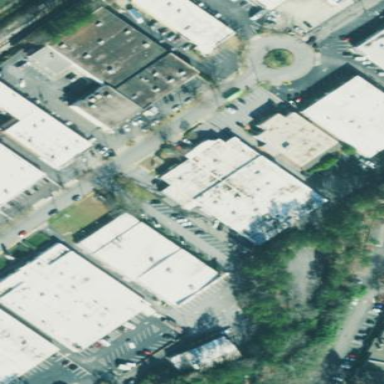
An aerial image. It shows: Retail building.